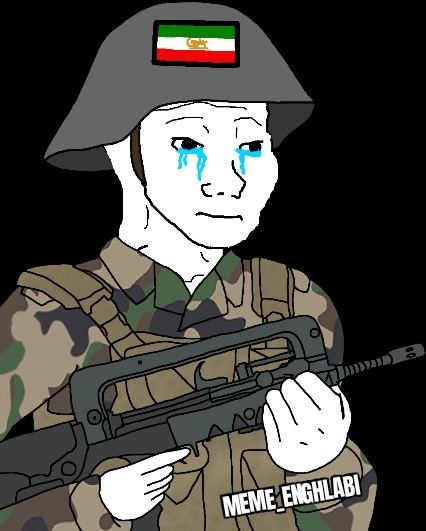
Label: 5_Crying_Wojak